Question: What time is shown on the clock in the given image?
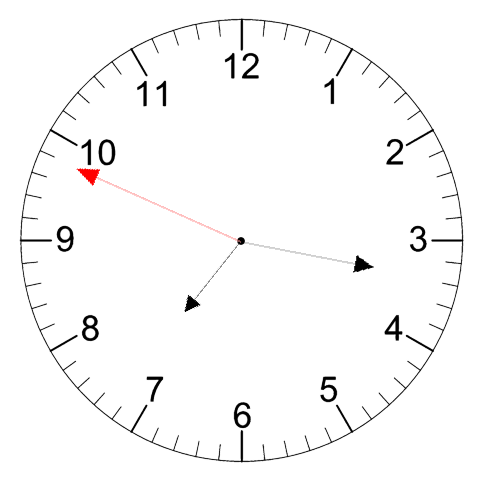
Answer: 07:16:49